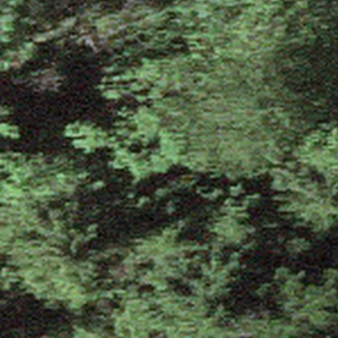
Label: other